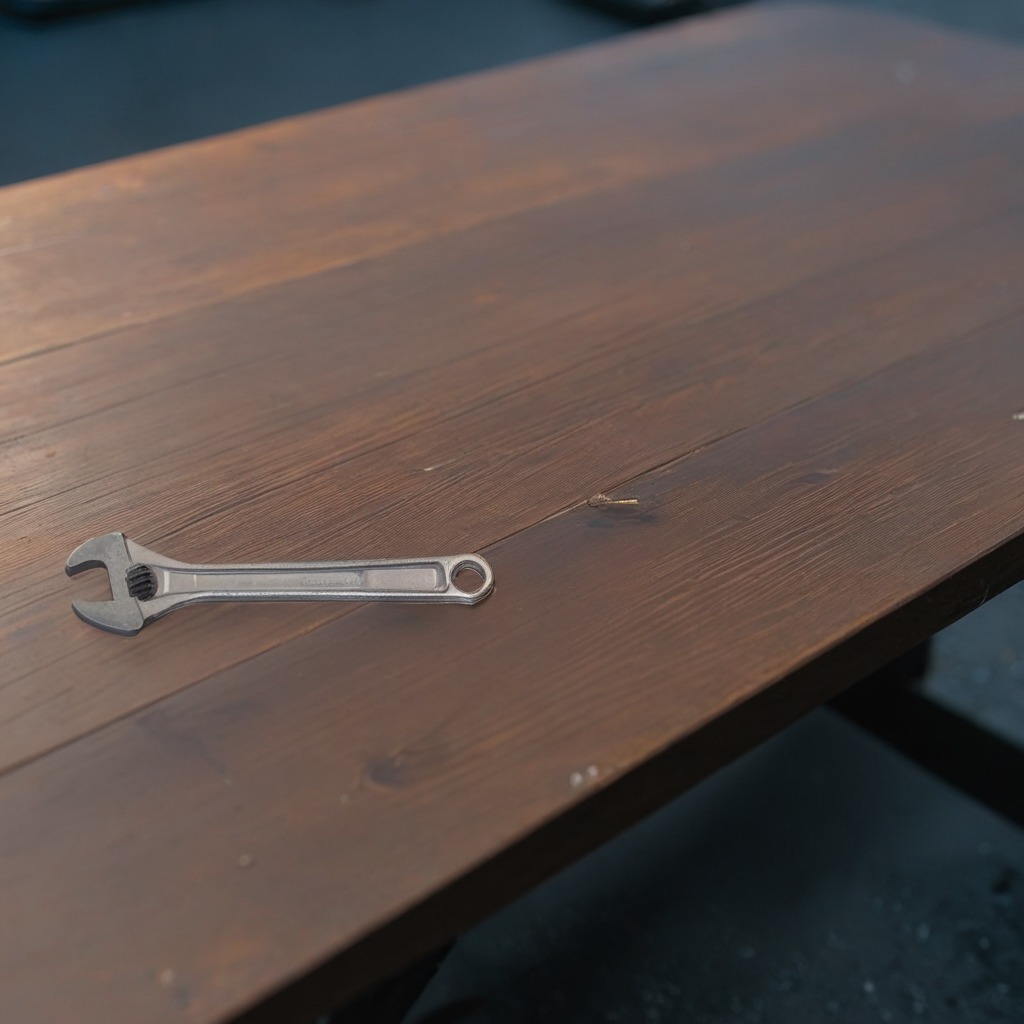
An wrench is lying on the table.